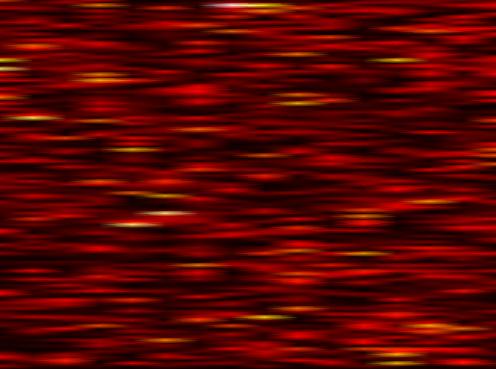
Label: OFDM